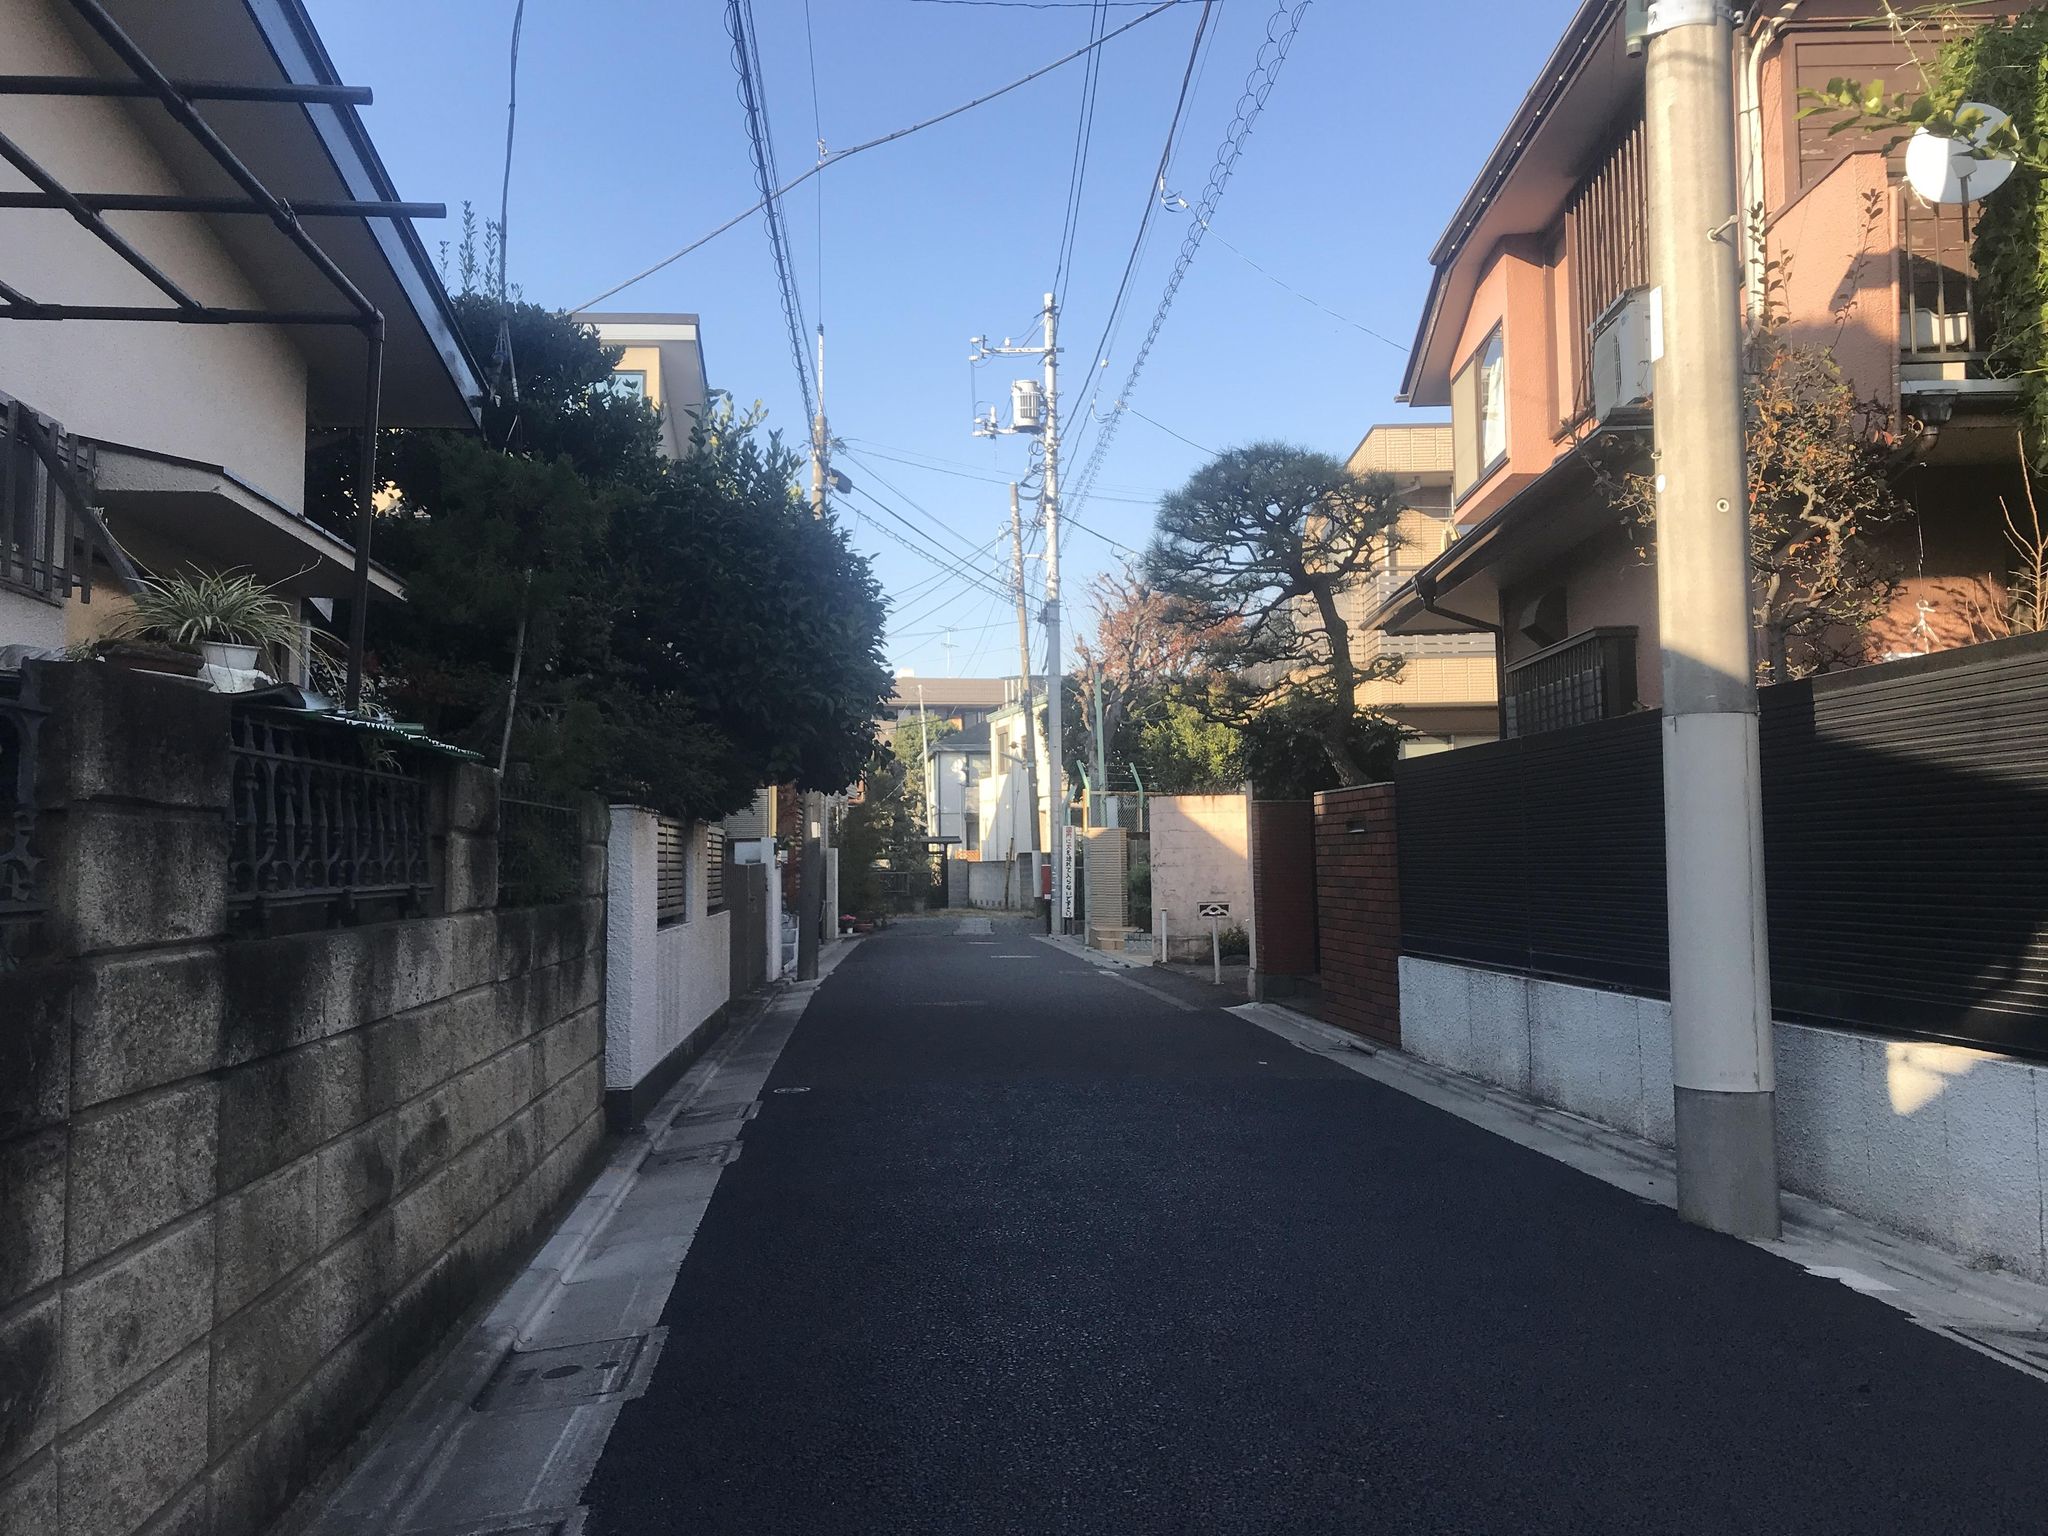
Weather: clear
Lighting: day
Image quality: good
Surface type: walking surface
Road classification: residential
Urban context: urban centre
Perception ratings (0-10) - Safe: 1.92, Lively: 6.79, Beautiful: 3.43, Boring: 2.2, Depressing: 1.76, Wealthy: 6.74